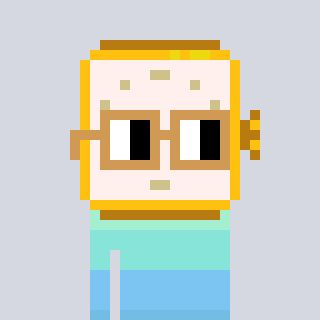
a pixel art character with square brown glasses, a watch-shaped head and a hotbrown-colored body on a cool background